Question: I've just started learning OpenCL with the following tutorial:
<URL>
I have a problem with the following code:
'''
cl::Device defaultDevice = allDevices[0];
cl::Context context({defaultDevice});
'''
The compiler says:

I think the compiler cannot choose between the 2nd and 3rd candidate, but I don't know how to force the compiler to choose the 2nd one.
I use Qt Creator on Windows 7 and AMD SDK.
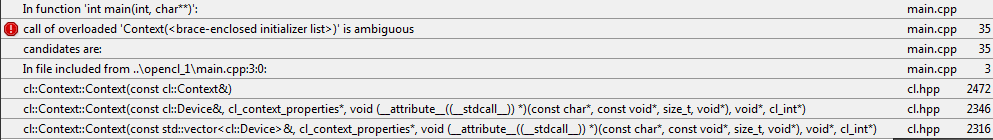
Answer: Don't use the braces. Just:
'''
cl::Device defaultDevice = allDevices[0];
cl::Context context(defaultDevice);
'''